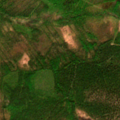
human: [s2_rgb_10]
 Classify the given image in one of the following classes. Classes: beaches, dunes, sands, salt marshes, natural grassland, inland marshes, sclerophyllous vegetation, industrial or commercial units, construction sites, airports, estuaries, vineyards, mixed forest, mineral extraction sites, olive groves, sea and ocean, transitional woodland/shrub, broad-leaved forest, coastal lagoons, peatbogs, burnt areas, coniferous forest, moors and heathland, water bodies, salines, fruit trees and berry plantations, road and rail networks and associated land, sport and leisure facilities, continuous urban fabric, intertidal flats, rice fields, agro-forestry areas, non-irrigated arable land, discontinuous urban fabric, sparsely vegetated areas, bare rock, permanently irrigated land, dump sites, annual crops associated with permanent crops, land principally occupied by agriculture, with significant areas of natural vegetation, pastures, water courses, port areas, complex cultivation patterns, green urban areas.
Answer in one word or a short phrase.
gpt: coniferous forest, mixed forest, transitional woodland/shrub